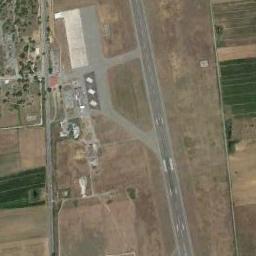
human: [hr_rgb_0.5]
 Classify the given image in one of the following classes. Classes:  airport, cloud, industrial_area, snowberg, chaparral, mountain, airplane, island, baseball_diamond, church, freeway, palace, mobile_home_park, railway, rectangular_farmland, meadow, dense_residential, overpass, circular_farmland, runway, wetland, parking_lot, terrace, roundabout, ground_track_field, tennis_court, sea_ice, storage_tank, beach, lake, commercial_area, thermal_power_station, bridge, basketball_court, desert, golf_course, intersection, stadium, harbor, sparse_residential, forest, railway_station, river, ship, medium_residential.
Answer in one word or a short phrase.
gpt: airport